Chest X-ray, PA view. Patient: 24 years old, sex F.
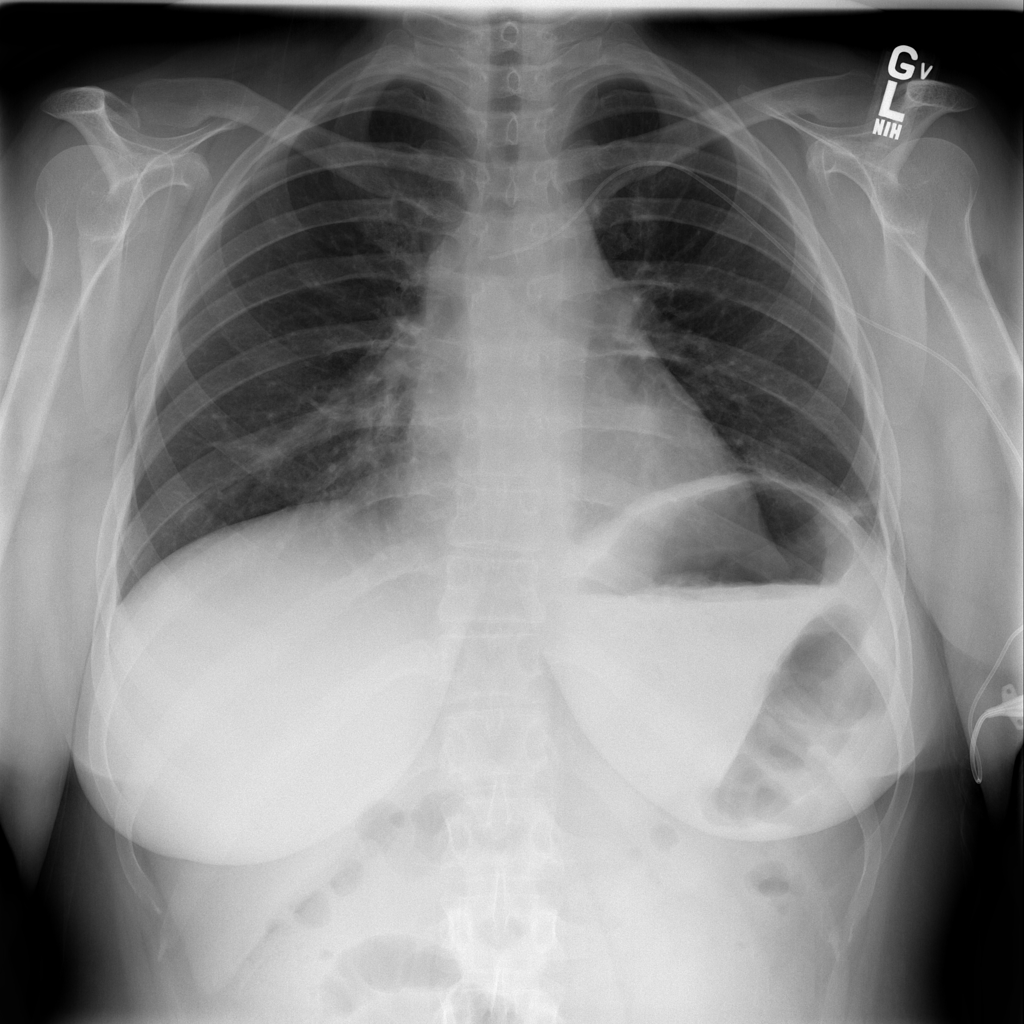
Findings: No Finding